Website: apple
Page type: customer-info-address
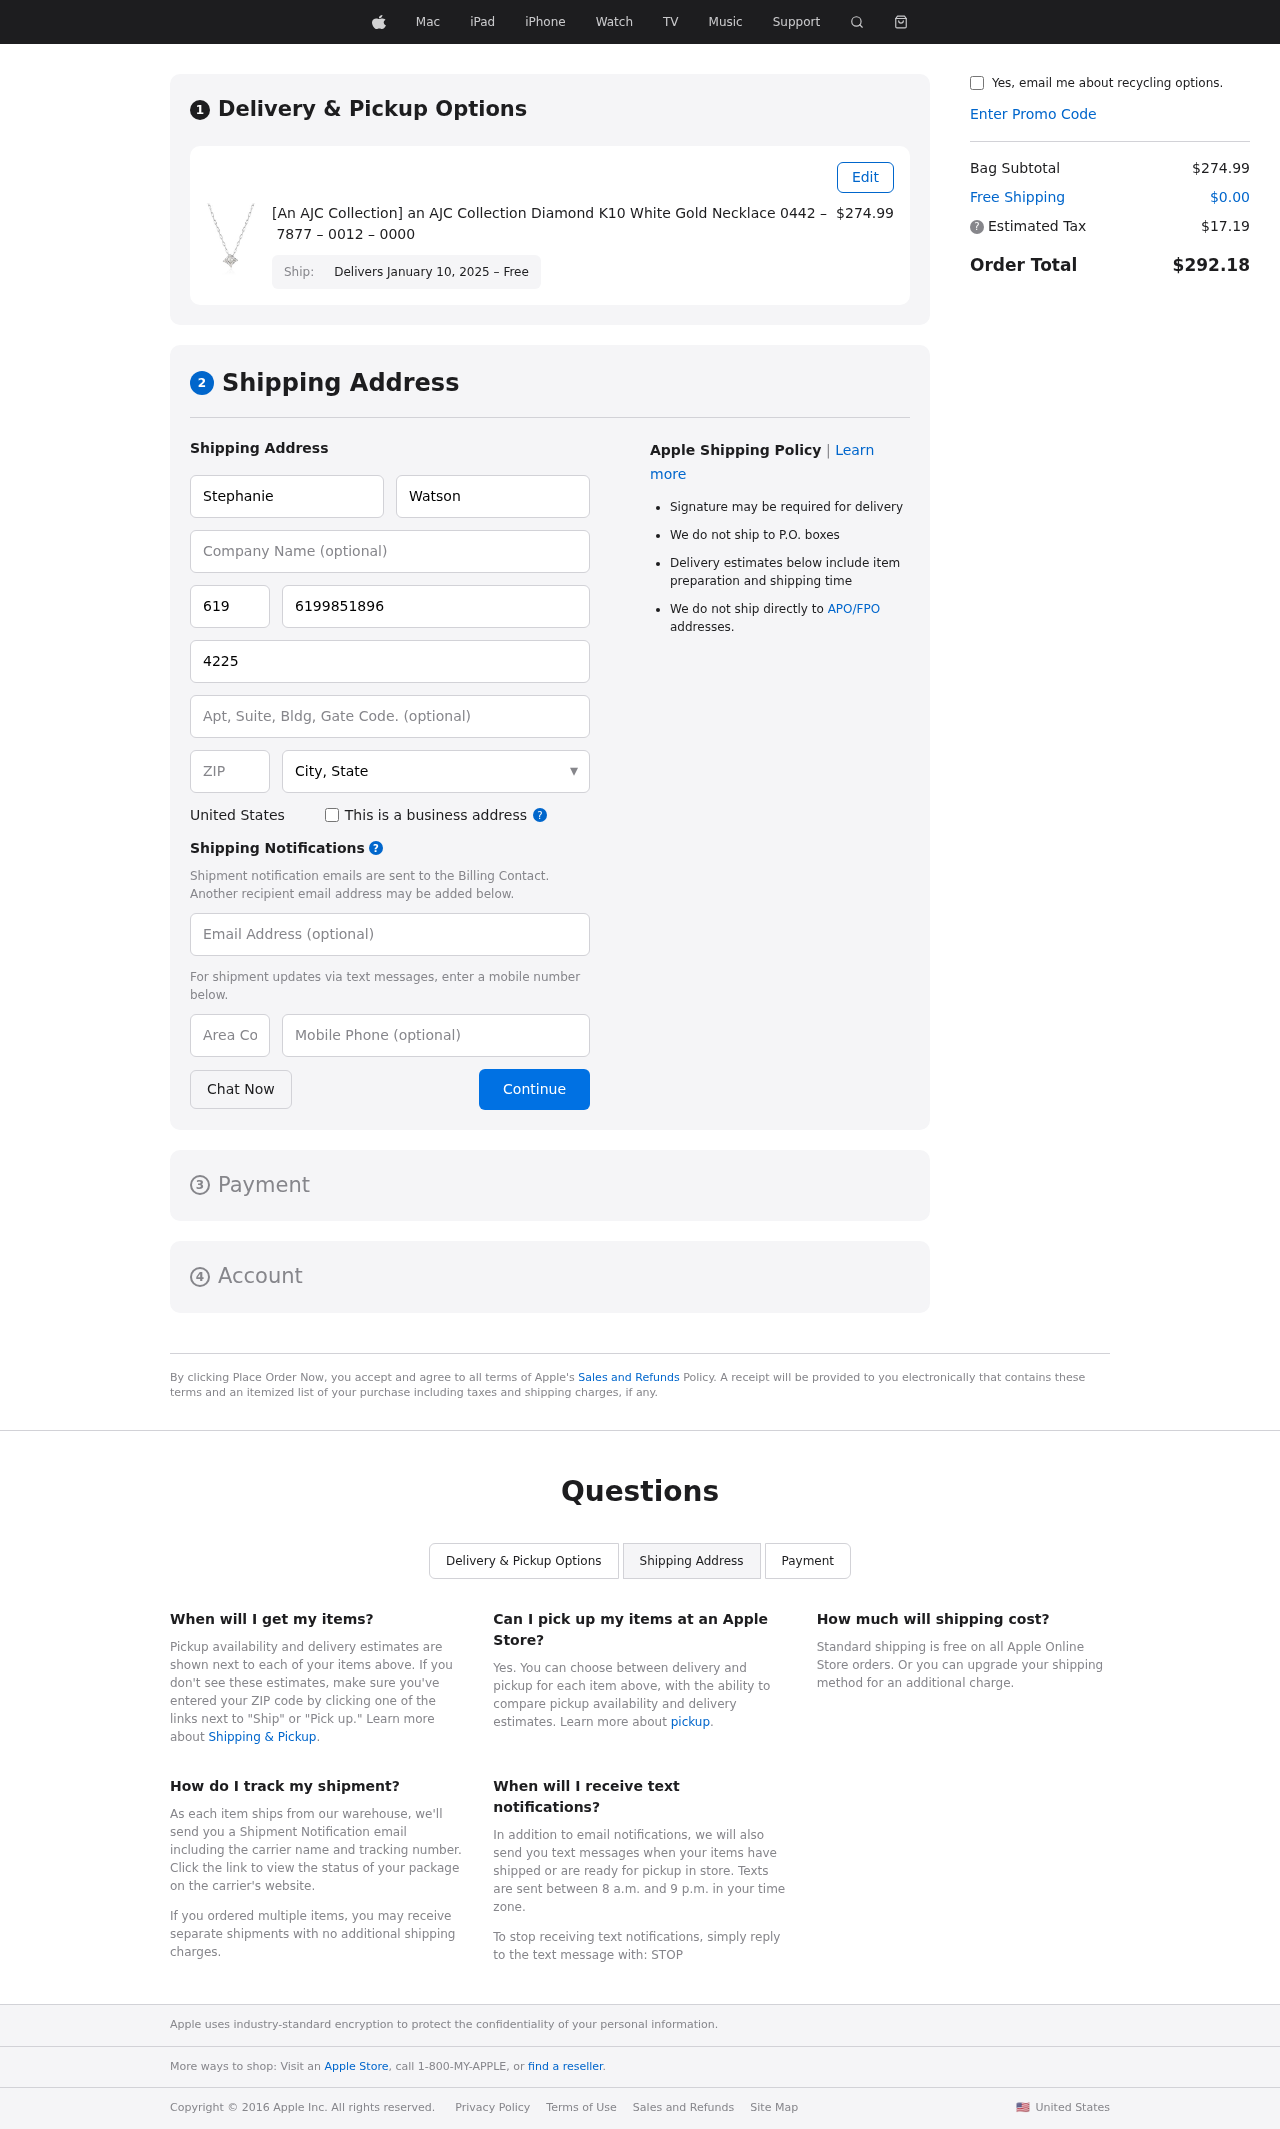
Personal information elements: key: PII_CITY_STATE
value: West Melanie, MI
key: PII_COUNTRY
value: United States
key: PII_EMAIL
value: stephanie.watson@hotmail.com
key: PII_FIRSTNAME
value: Stephanie
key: PII_LASTNAME
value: Watson
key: PII_PHONE
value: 6199851896
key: PII_PHONE_ALT
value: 8442464968
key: PII_PHONE_ALT_AREA
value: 844
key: PII_PHONE_AREA
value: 619
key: PII_POSTCODE
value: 62868
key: PII_STREET
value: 4225 Lisa Pike
Product elements: key: PRODUCT1_NAME
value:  [An AJC Collection] an AJC Collection Diamond K10 White Gold Necklace 0442 – 7877 – 0012 – 0000 
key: PRODUCT1_PRICE
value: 274.99
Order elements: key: ORDER_DELIVERY_DATE
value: Delivers January 10, 2025 – Free
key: ORDER_SUBTOTAL
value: $274.99
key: ORDER_SHIPPING_COST
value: $0.00
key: ORDER_TAX
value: $17.19
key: ORDER_TOTAL
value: $292.18